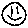
Label: smiley face